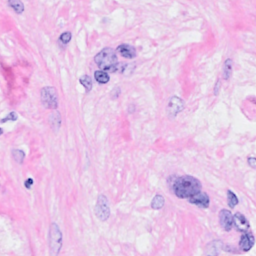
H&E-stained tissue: Breast